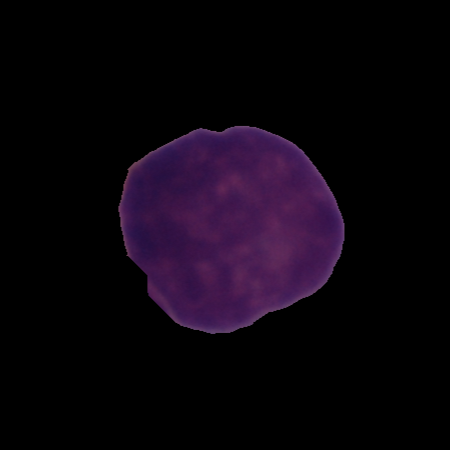
Label: cancer